Aerial crown-view tile of a tropical tree (Barro Colorado Island, Panama), acquired 20240611:
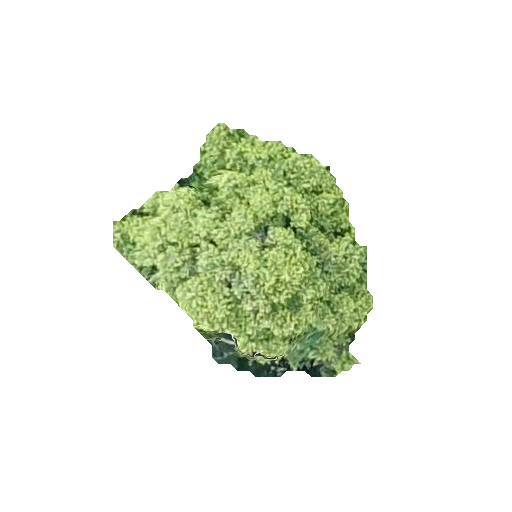
Species: Luehea seemannii
GBIF accepted scientific name: Luehea seemannii
Crown area: 66.137 m²